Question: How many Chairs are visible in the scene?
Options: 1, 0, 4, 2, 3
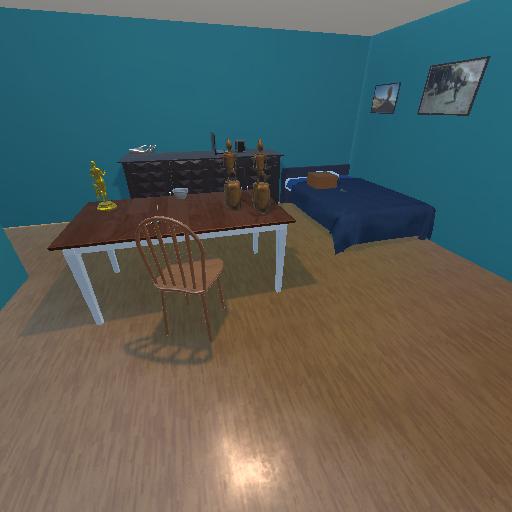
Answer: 1